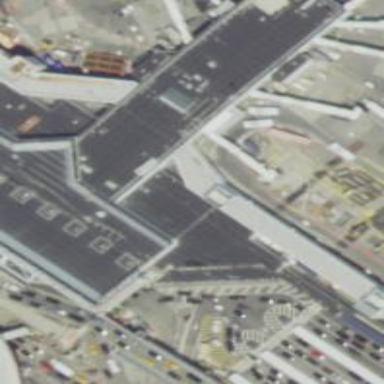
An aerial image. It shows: Airport gate.